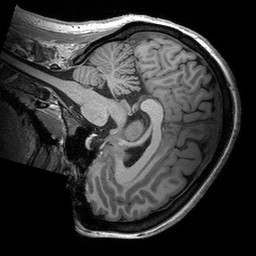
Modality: T1w
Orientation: sagittal
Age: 31
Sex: female
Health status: healthy
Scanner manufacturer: siemens
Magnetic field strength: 3 T
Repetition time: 2.53 s
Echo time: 0.00288 s